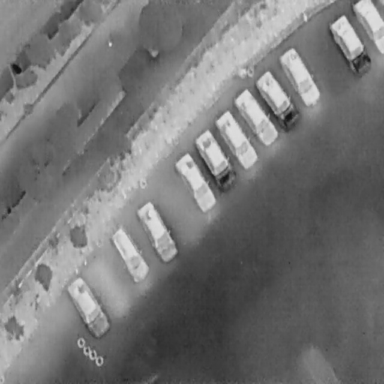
There are 11 Cars in the infrared image.